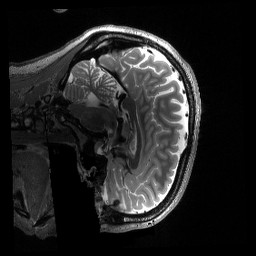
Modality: T2w
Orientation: sagittal
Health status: healthy
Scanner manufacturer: siemens
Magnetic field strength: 3 T
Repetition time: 3.2 s
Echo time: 0.563 s